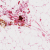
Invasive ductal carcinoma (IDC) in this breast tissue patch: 0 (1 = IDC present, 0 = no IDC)